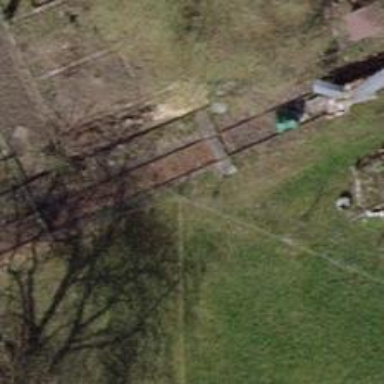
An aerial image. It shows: Disused railway yard with one track.